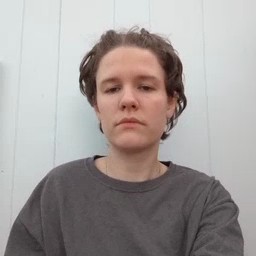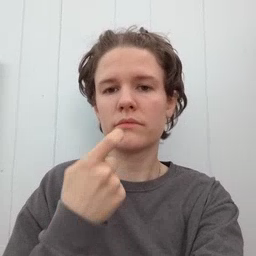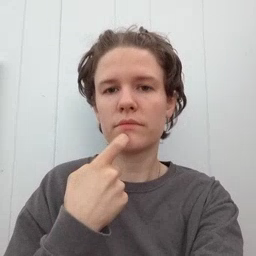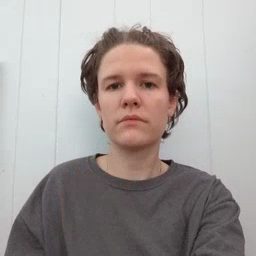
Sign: glasswindow